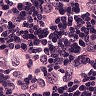
Metastatic tissue present: yes